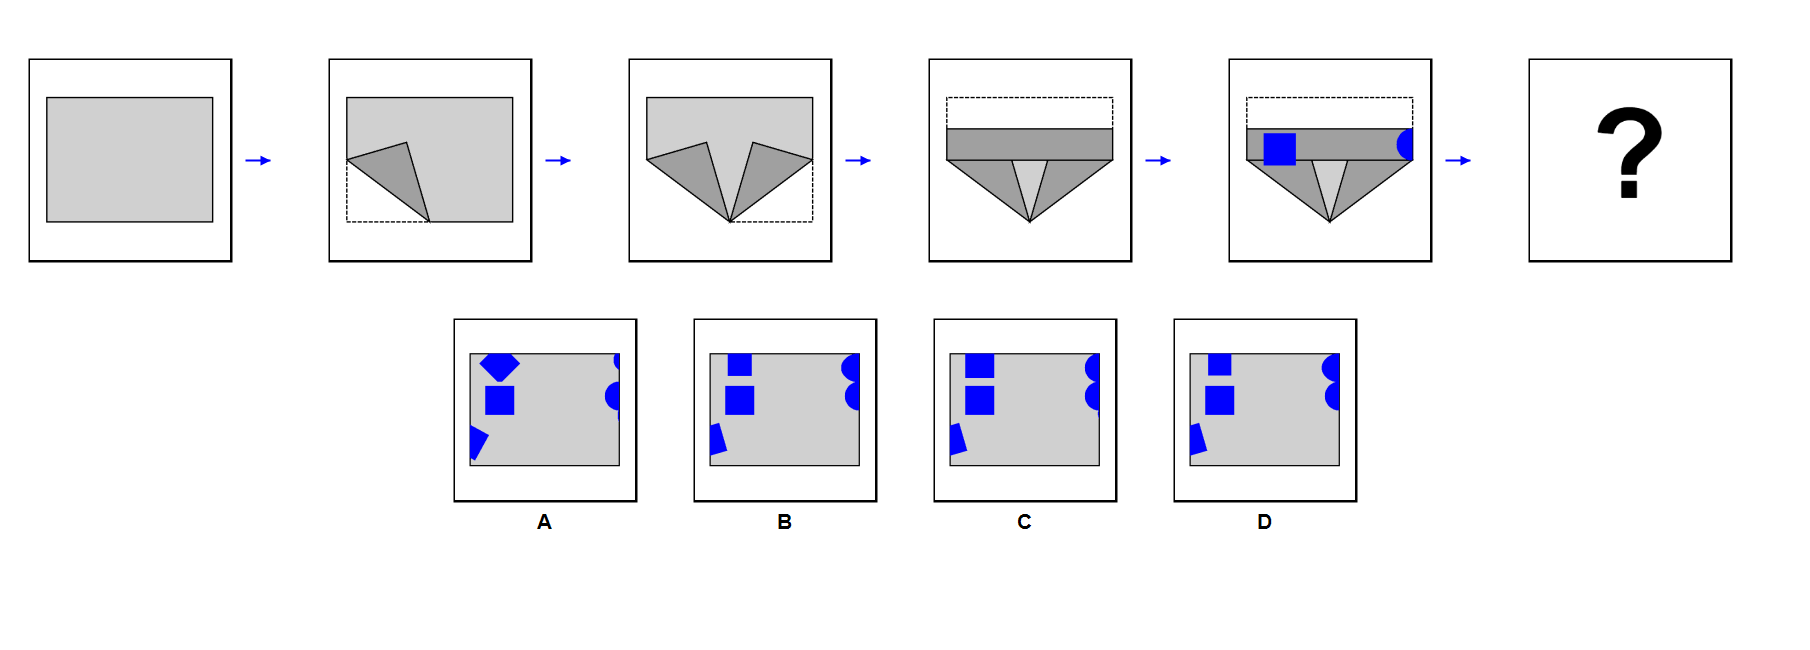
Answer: C